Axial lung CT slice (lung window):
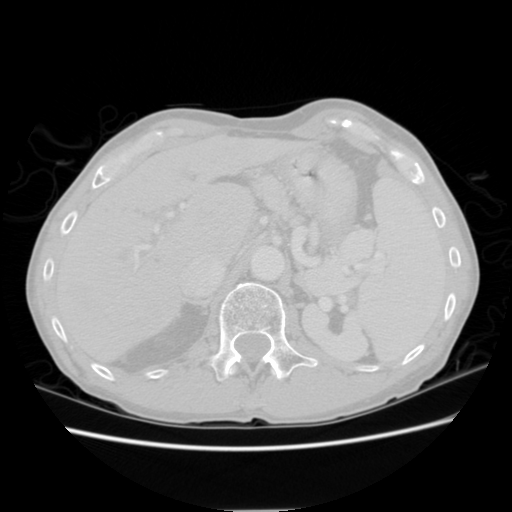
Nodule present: no